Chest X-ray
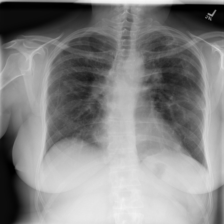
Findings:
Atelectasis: negative
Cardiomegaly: negative
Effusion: negative
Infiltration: negative
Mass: negative
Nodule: negative
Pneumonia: negative
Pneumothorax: negative
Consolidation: negative
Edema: negative
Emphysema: negative
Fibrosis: negative
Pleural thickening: negative
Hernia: negative